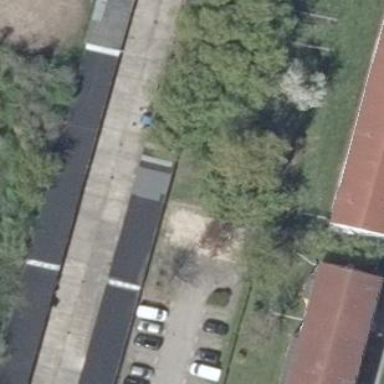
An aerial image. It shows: Group of garages.